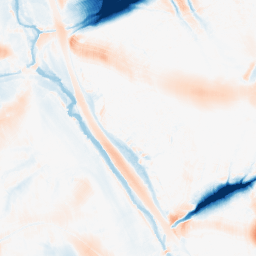
Category: morphological
Decomposition family: morphological_ellipse
Decomposition parameters: operation: average
width: 50
height: 50
Upsampling method: quintic
Upsampling parameters: scale: 8
Upsampling scale: 8